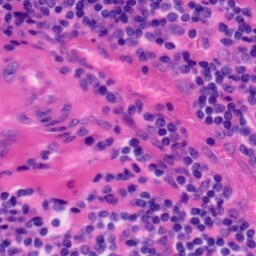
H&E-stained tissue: Tonsil